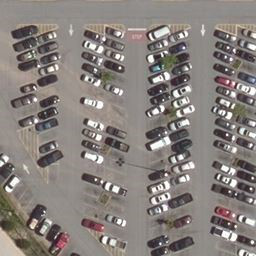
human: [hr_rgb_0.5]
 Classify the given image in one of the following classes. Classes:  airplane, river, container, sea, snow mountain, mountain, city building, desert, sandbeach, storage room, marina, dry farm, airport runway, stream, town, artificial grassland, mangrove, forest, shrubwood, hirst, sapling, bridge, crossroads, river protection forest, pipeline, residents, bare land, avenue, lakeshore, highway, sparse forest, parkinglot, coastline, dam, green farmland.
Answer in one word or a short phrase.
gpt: parkinglot